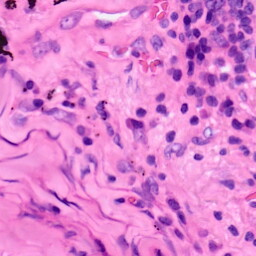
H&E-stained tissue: Lung